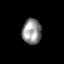
Tissue: skin
Cell type: Others
Senescence score: 0.7467
Nuclear area (px): 478
Mean DAPI intensity: 144.6